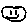
Label: smiley face